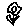
Label: flower